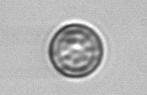
Label: Thalassiosira